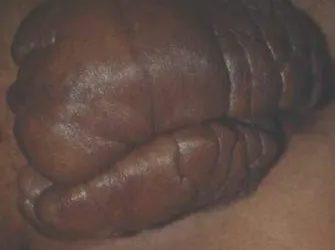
Vulval elephantiasis involving both of the labia majora (15 x 7 cm labial swelling on the left side and 9 x 5 cm labial swelling on the right side). The lower limbs are normal (Case report 2).
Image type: medical_photograph (other_medical_photograph)